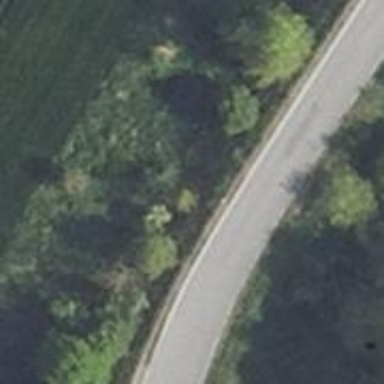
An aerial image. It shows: Tertiary road with asphalt surface running along embankment dyke.